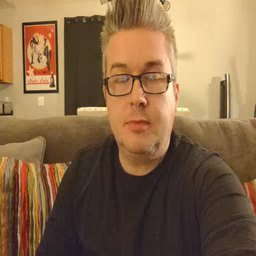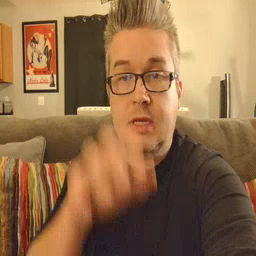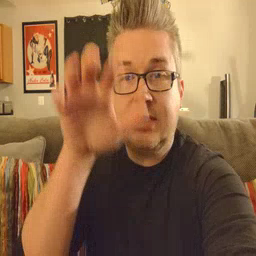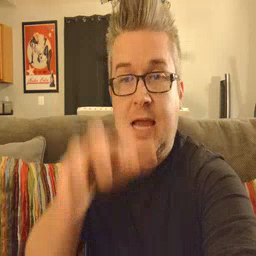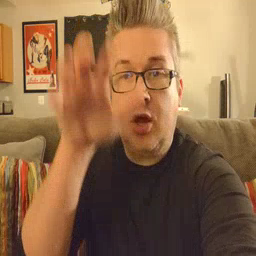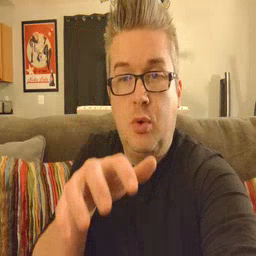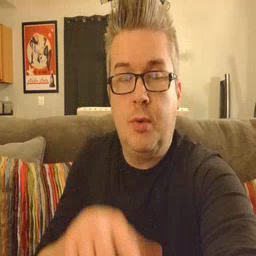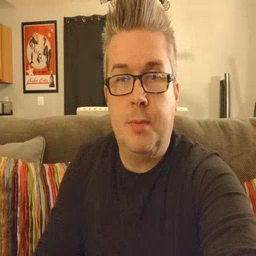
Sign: alligator